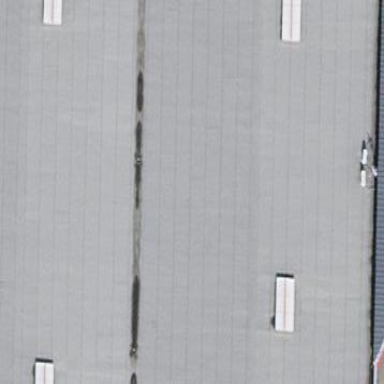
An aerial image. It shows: Warehouse building with flat roof. The shop functions as storage rental space.